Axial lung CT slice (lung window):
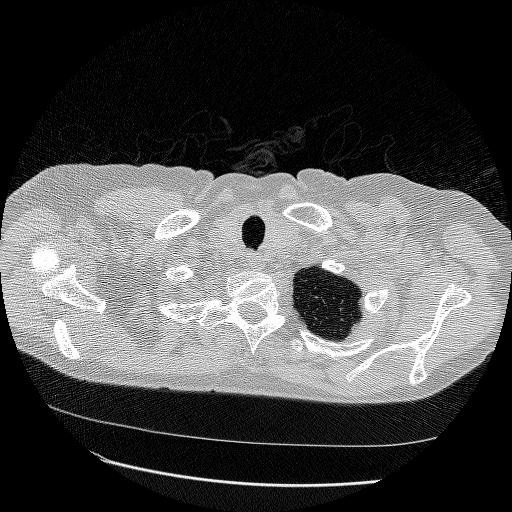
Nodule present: no